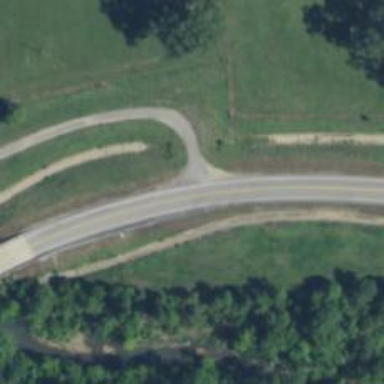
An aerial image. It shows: Secondary road.